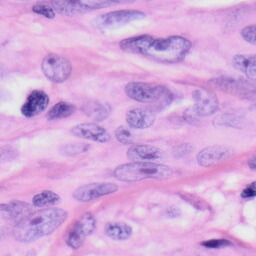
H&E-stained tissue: Skin